Question:
I am having a weird problem....I am using Xcode 4.5.2 iOS sdk 6.0
i took a scrollview in XIB...i turned off the auto layout feature...I want to add a imageview(or any other UIView or its subclasses) at the position (0,0)...i can drag and drop the view to that position but in size inspector of XIB it shows weird data....it is showing in the picture that the position of the imageview is (160,303)..i tried to create new class with XIB but the problem is repeating again and again..thanks in advance if you have the solution...
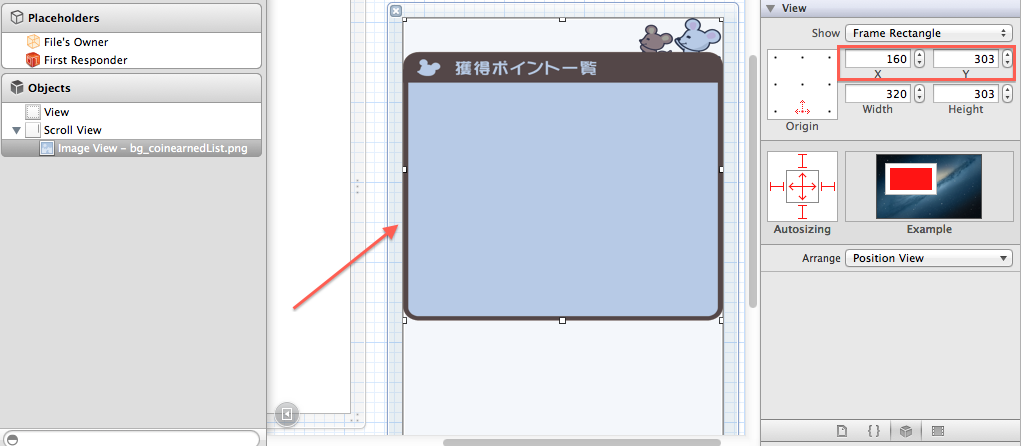
Answer: Your origin is set to the bottom middle. Change it to top left